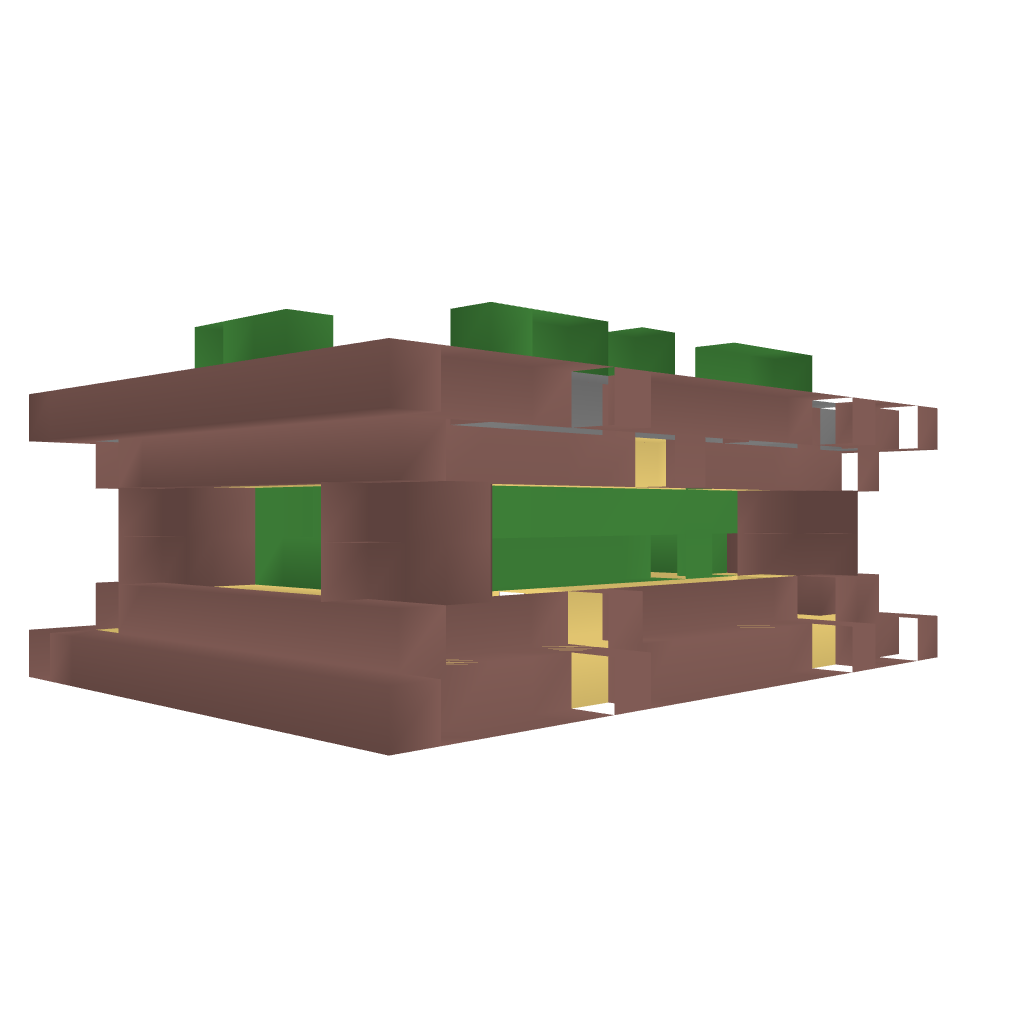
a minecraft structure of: Nature Shrine bad low quality